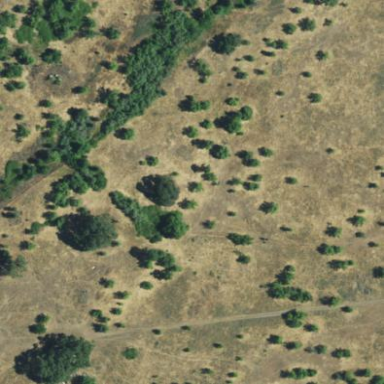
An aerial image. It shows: Meadow serving as grazing land.